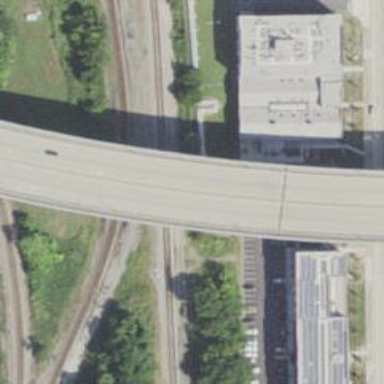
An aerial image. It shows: Primary highway on viaduct.